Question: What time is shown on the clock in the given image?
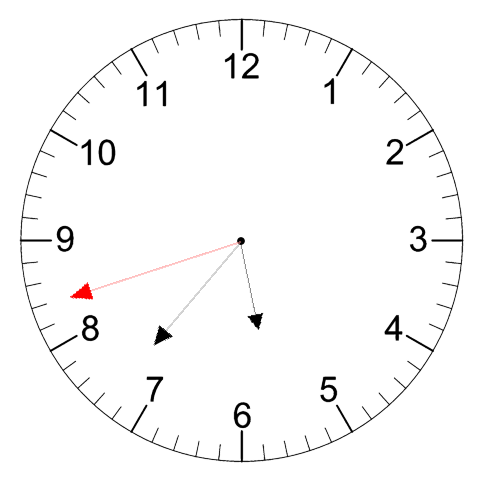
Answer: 05:36:42